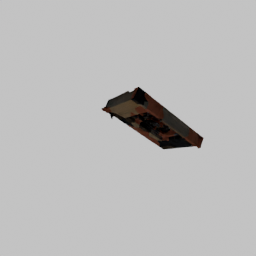
Label: electronics